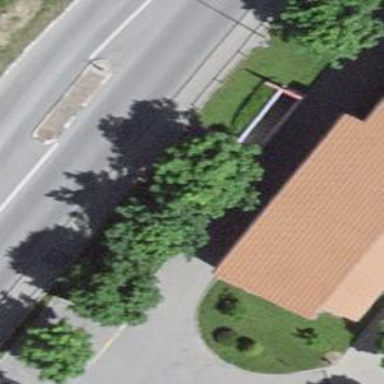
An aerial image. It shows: Post box.